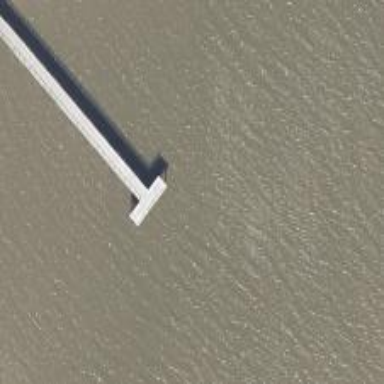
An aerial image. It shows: Man-made pier.